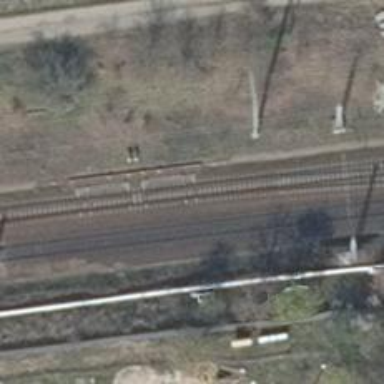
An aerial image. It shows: Railway switch with the turnout pointing to the right.